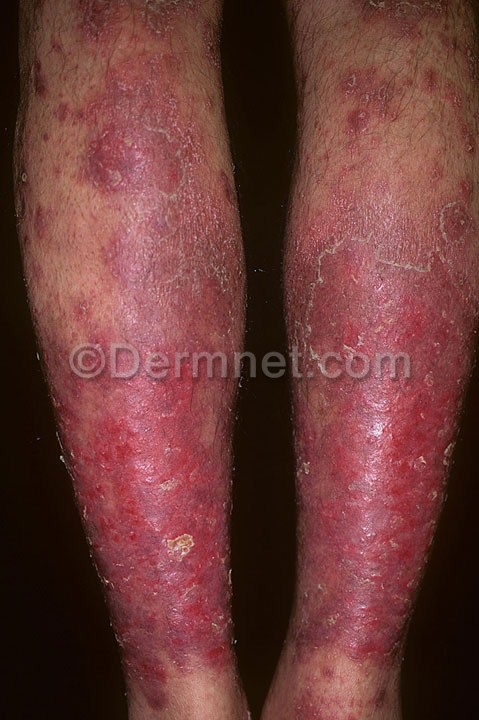
Disease: Psoriasis pictures Lichen Planus and related diseases